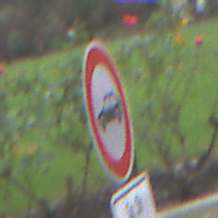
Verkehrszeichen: VerbotPersonenkraftwagen
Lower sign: ZeitangabenMitBeschraenkungAufWochentage9
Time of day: Midday
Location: Outdoor (Urban)
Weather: Overcast
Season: NotSpecified
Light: Natural